Field crop: maize
Growth stage: 2
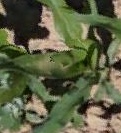
Species: maize